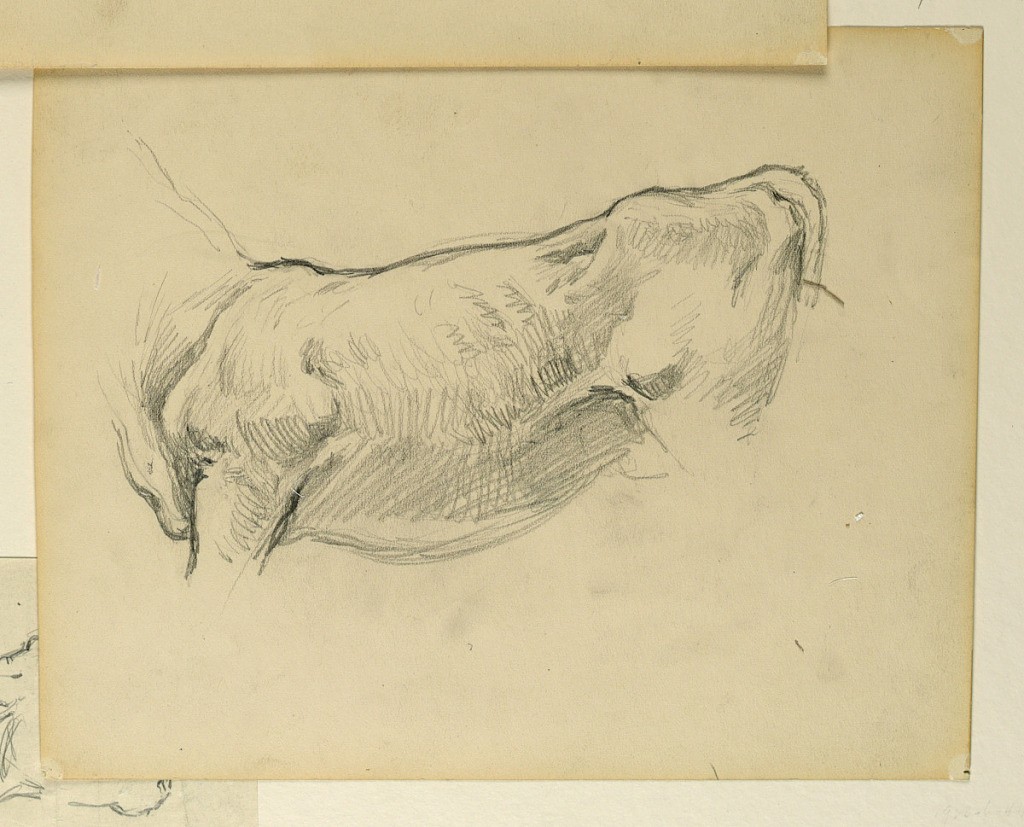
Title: Study for "Herding," "The Progress of Civilization: Hunting, Herding, Agriculture," State Capitol, Des Moines, IA
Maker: Kenyon Cox, American, 1856–1919
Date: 1905–1906
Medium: Graphite on paper
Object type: Drawing
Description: Partial sketch of a bull.